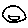
Label: smiley face